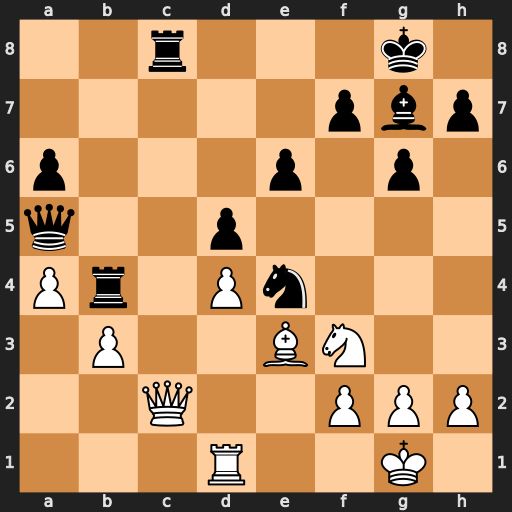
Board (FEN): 2r3k1/5pbp/p3p1p1/q2p4/Pr1Pn3/1P2BN2/2Q2PPP/3R2K1
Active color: w
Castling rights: -
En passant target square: -
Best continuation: Qxc8+ Bf8 Bh6 Rb8 Qxb8